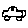
Label: car